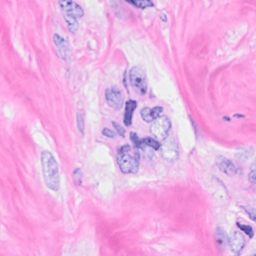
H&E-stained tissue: Breast